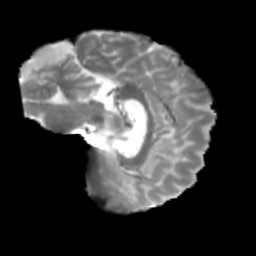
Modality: T2w
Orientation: sagittal
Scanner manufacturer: siemens
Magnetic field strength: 3 T
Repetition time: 4 s
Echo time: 0.0594 s